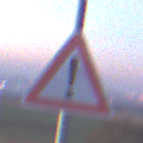
Verkehrszeichen: Gefahrenstelle
Umgebung: Outdoor, Nature
Tageszeit: SunriseSunset
Wetter: Clear
Licht: Natural
Jahreszeit: NotSpecified
Kontrast: LowContrast